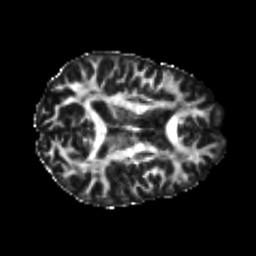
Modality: FA
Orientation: axial
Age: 24
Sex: male
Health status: healthy
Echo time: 0.074 s